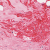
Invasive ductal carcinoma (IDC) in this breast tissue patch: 0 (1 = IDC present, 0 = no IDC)